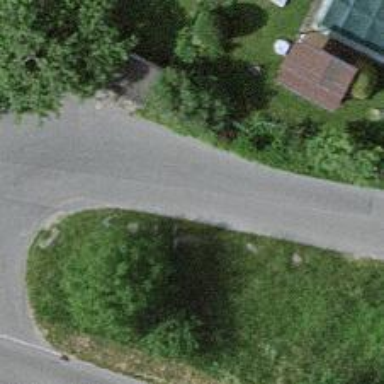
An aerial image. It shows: Tertiary road.